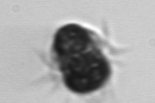
Label: Mesodinium